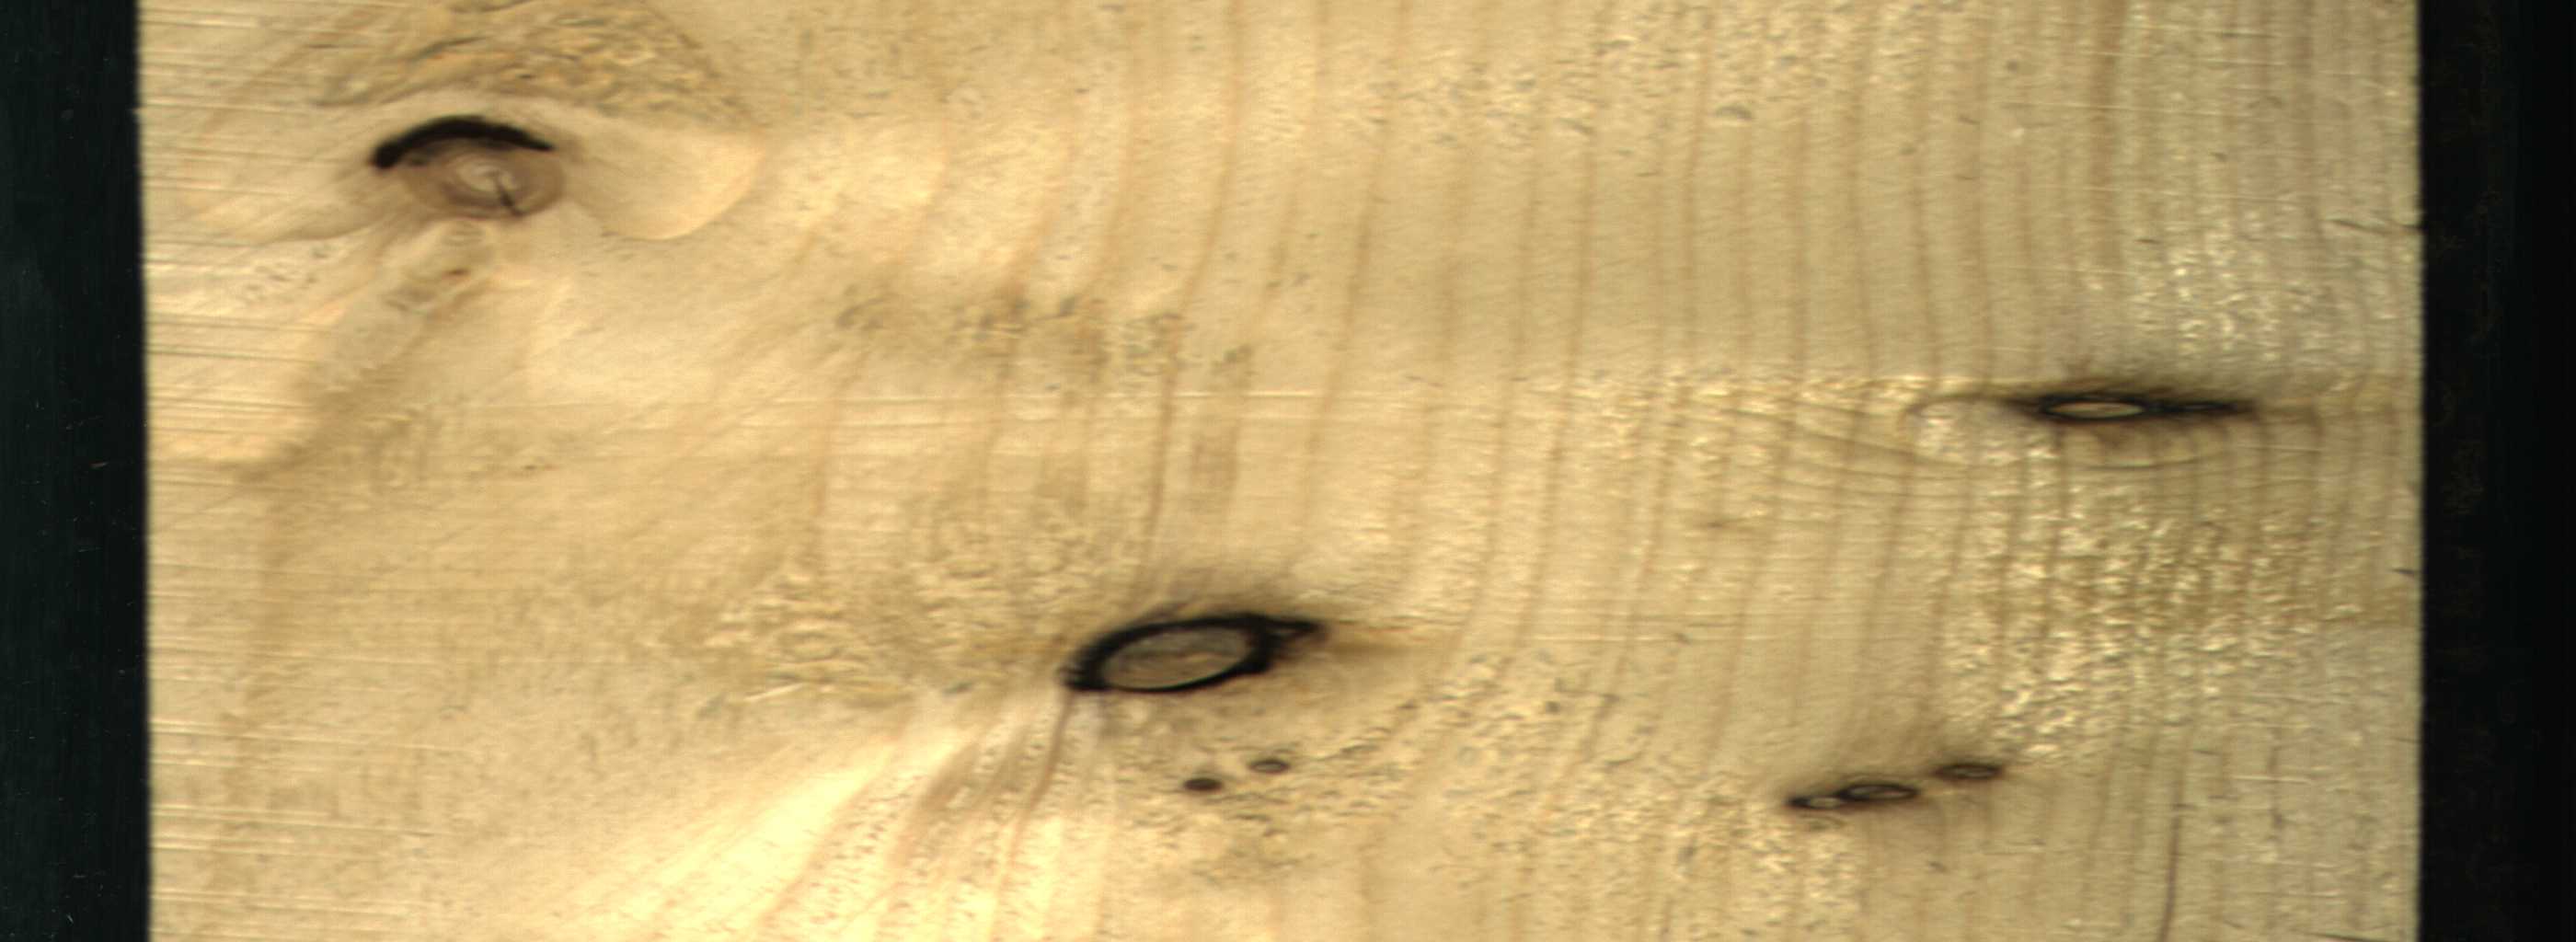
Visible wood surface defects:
Dead_Knot
Dead_Knot
Dead_Knot
Dead_Knot
Dead_Knot
Live_Knot